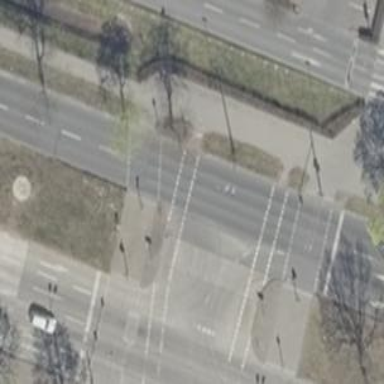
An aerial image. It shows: Crossing with traffic signals.